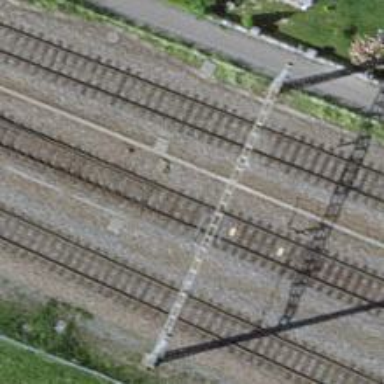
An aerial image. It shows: Single-track electrified railway with contact line.